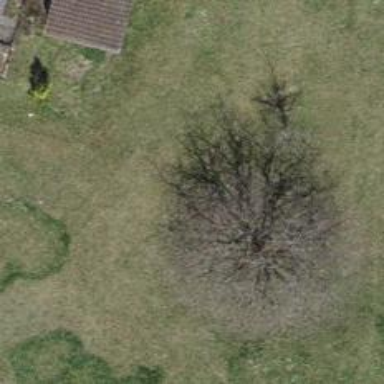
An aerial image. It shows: Single tag "natural: tree."